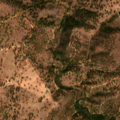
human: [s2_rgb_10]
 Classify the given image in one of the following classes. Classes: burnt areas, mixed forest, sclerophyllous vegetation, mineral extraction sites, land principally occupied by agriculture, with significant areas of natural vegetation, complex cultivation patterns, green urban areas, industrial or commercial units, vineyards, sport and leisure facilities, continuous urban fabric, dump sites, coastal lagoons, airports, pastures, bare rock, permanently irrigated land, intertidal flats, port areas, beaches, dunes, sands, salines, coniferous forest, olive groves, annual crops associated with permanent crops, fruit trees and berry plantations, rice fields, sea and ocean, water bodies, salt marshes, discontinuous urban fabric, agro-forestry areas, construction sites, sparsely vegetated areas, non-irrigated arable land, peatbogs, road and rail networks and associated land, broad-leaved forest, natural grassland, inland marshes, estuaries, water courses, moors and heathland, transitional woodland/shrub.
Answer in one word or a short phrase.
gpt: agro-forestry areas, transitional woodland/shrub